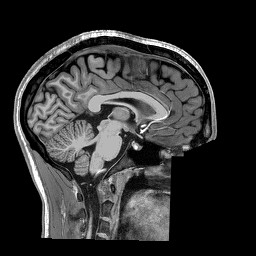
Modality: T1w
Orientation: sagittal
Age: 24
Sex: male